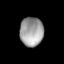
Tissue: lung
Cell type: Endothelial cells
Senescence score: 0.6516
Nuclear area (px): 674
Mean DAPI intensity: 157.212